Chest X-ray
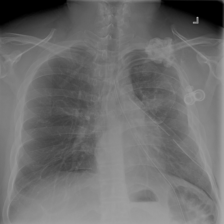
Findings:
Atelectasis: negative
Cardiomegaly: negative
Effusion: negative
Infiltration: negative
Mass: negative
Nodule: negative
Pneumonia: negative
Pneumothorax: positive
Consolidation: negative
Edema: negative
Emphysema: negative
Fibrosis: negative
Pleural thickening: negative
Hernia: negative